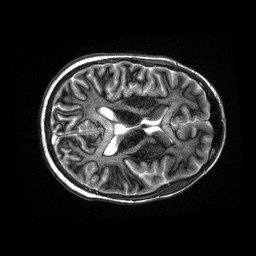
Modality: MP2RAGE
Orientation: axial
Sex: female
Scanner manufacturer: siemens
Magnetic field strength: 3 T
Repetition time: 5 s
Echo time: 0.00355 s